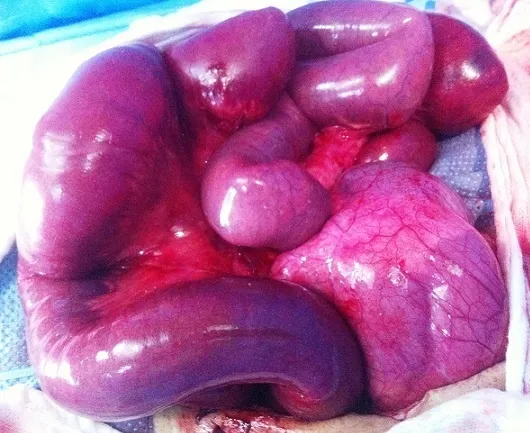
Small gut in the left paraduodenal area enclosed in a hernia sac.
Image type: medical_photograph (other_medical_photograph)